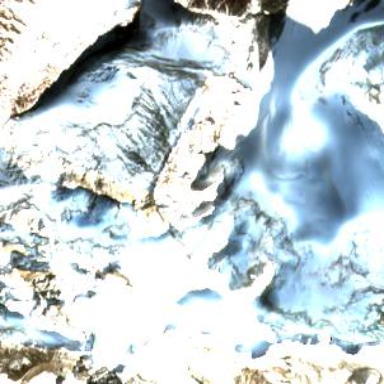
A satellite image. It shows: Stunning view of glacier.